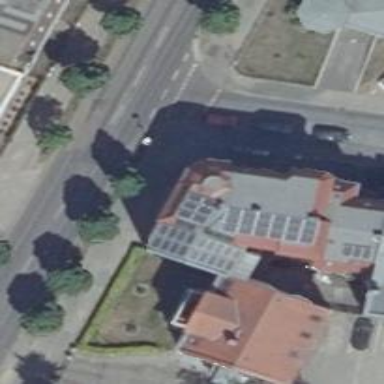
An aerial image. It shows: Arts centre.